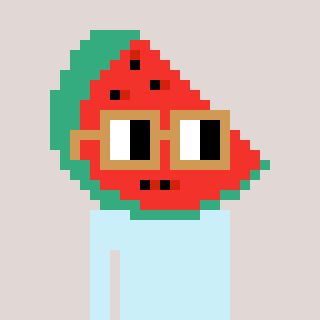
a pixel art character with square brown glasses, a watermelon-shaped head and a rust-colored body on a warm background